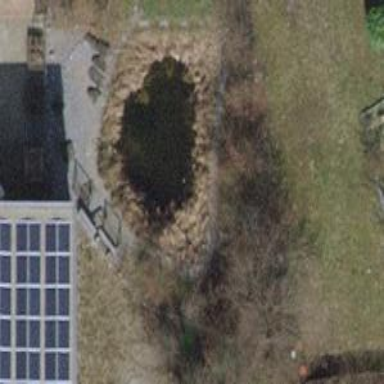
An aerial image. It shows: Pond surrounded by natural water.